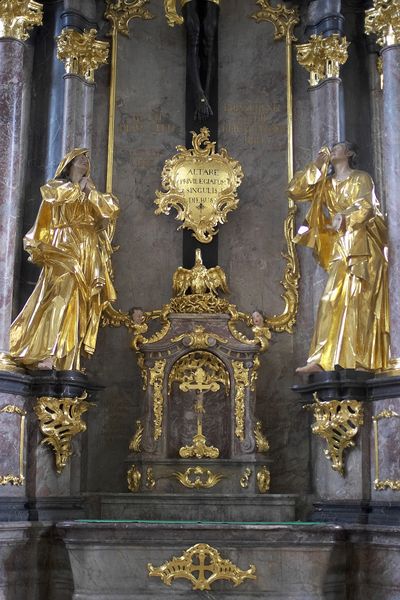
Titel: St. Peter in Mainz
Künstler: Johann Valentin Thomann
Standort: Mainz (EU - D - RP)
Schlagwörter: flügel, vogel, grau, marmor, schwarz, säulen, ornament, wand, barock, rahmen, sockel, stein, taube, kirche, gold, engel, beine, schrift, inschrift, ornamente, ramen, podest, schild, vergoldet, kreuz, altar, kapitelle, sims, skulpturen, kreuze, sarg, plastiken, statuen, jesus, kruzifix, korinthisch, reliquie, grabmal, kreut, kriche, latein, lateinisch, epitaph, heiliger geist, alatr, gikd